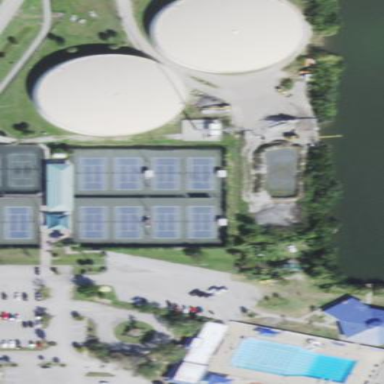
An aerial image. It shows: Tennis court in leisure pitch.